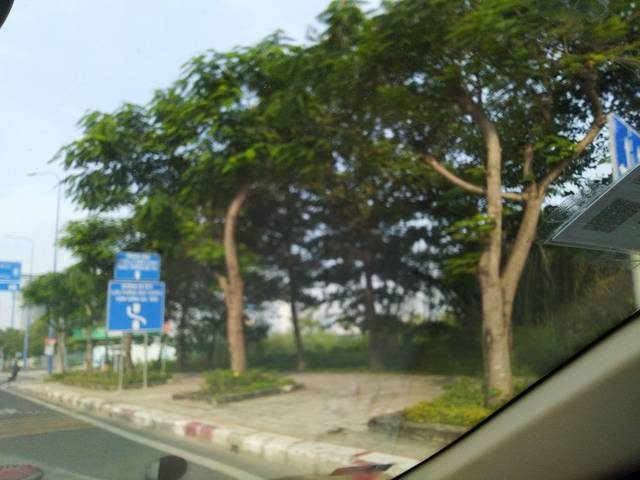
Region: Vietnam
Coordinates: 10.772, 106.717